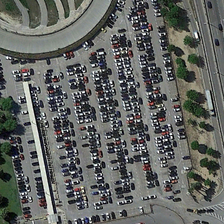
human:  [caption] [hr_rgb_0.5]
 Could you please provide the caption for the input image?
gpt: a lot of cars parked beside the flower beds on either side of the road .

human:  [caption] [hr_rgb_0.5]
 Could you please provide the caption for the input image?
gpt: the cars were parked neatly on the road .

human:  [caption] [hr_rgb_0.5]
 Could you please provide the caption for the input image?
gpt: many cars parked orderly in a parking lot is between two lines of green trees .

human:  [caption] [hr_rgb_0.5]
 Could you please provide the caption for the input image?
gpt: many cars parked orderly in a parking lot is between two lines of green trees .

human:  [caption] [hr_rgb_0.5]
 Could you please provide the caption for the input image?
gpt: the cars were parked neatly on the road .